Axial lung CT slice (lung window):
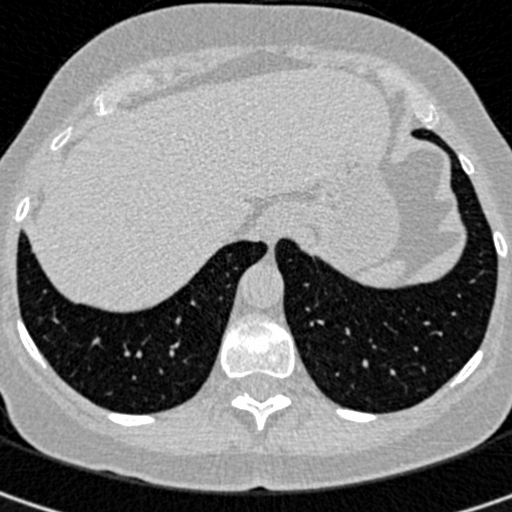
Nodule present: no